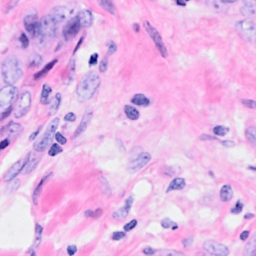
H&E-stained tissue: Breast